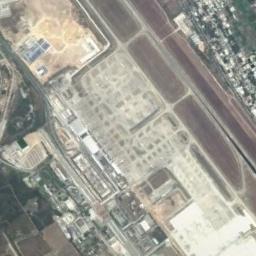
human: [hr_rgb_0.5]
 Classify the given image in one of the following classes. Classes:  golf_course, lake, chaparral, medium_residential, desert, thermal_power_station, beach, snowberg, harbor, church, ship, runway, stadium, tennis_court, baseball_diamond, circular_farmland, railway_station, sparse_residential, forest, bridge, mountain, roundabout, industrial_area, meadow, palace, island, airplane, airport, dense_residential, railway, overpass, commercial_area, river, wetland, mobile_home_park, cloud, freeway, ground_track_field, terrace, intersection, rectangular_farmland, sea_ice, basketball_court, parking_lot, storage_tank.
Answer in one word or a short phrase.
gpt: airport